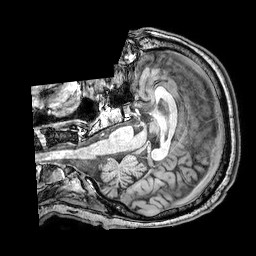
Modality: T1w
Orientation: axial
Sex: male
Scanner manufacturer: philips
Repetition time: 0.008205 s
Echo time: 0.00378 s